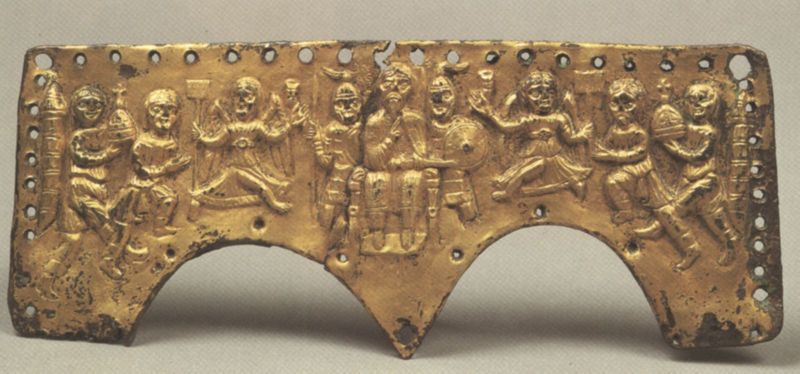
Titel: Helm des König Agilulf
Institution: Florenz, Bargello
Schlagwörter: flügel, stadt, nase, schmuck, gold, sitzend, krone, turm, engel, relief, bogen, figuren, querformat, könig, thron, metall, besen, platte, foto, bögen, schnalle, schild, maske, vergoldet, türme, loch, helm, herrscher, löcher, halbkreis, mittelalter, objekt, abbildung, zepter, romanisch, schmuckstück, durchbohrt, lochmuster, lächer, thorm, 10. jh.